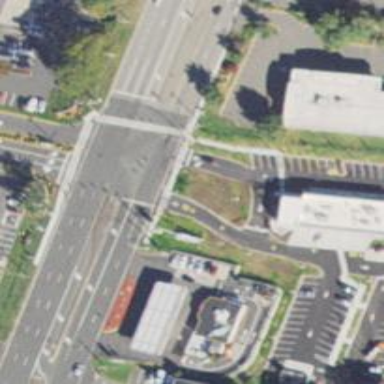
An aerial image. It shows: Secondary link road with asphalt surface.